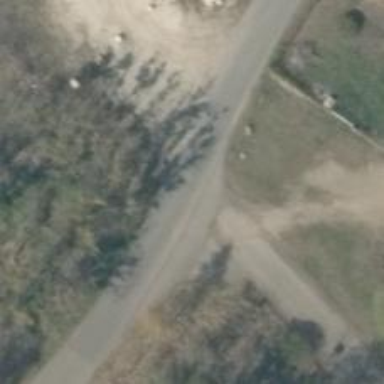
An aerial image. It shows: Unclassified road with asphalt surface.